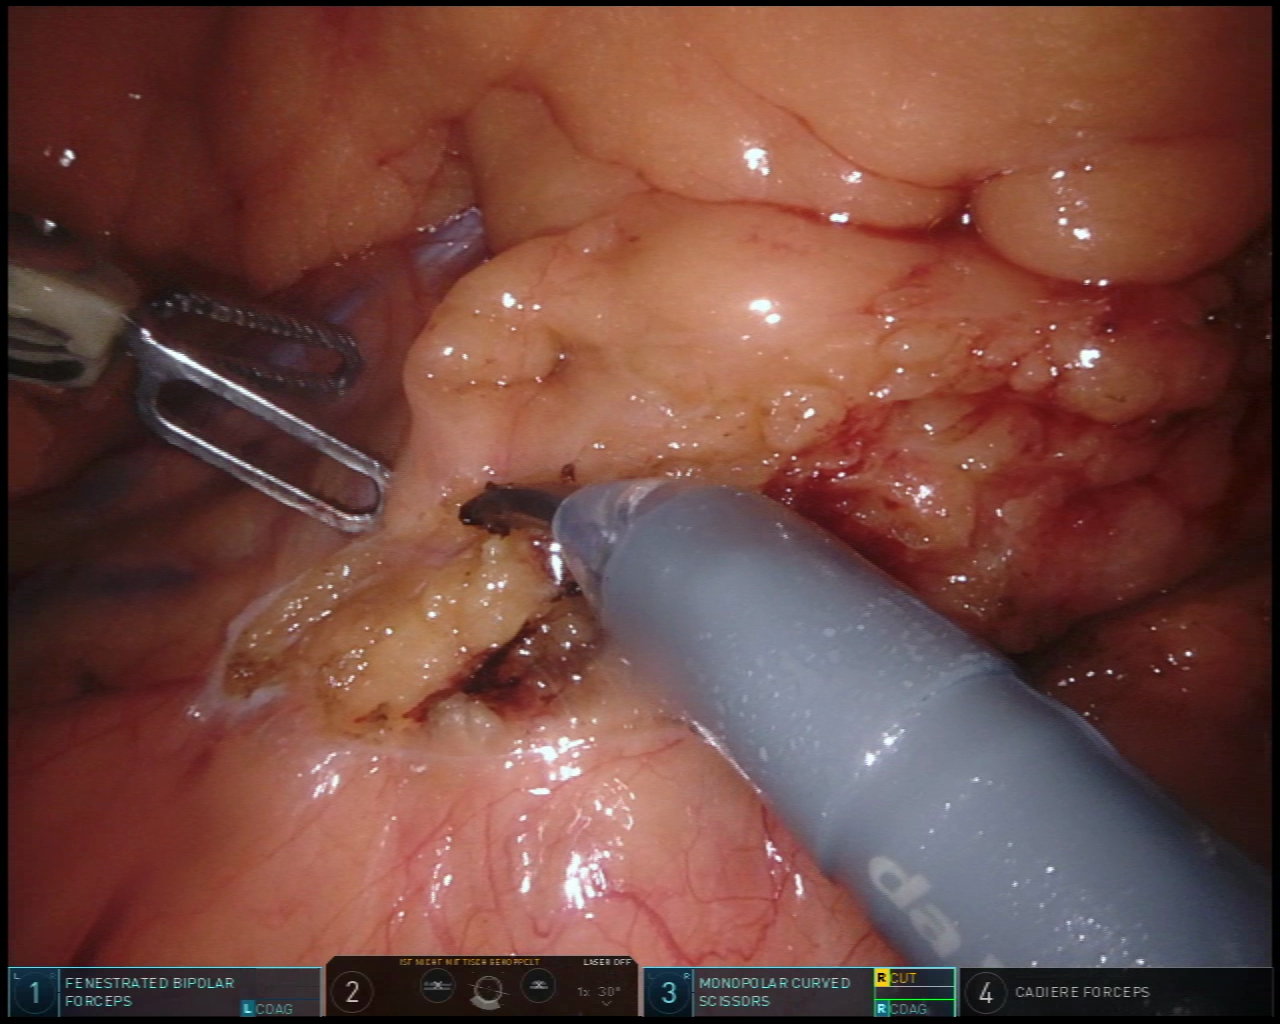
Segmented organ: intestinal_veins
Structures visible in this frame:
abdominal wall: no
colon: no
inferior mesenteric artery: no
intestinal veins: yes
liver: no
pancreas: no
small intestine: no
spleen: no
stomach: no
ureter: no
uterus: no
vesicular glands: no